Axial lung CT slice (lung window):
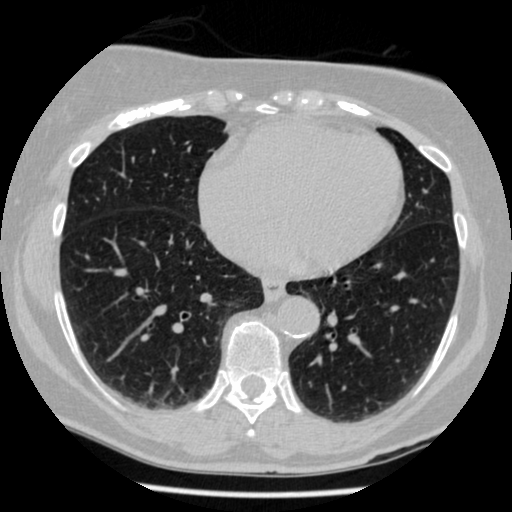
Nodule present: no